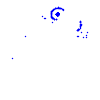
Particle: proton